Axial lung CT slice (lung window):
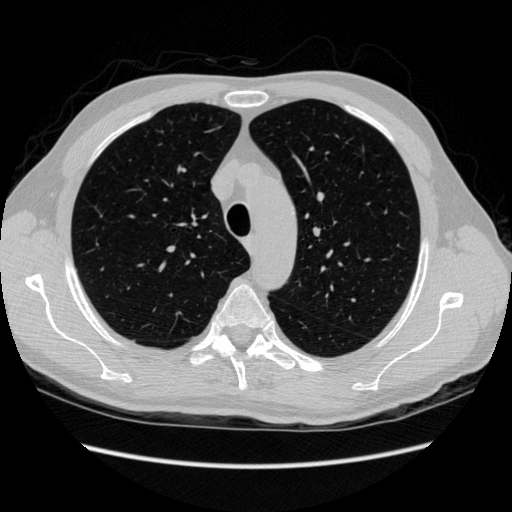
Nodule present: no